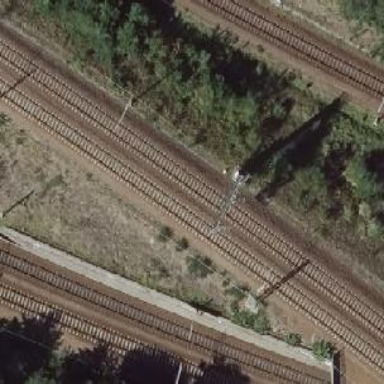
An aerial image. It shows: Railway signal.